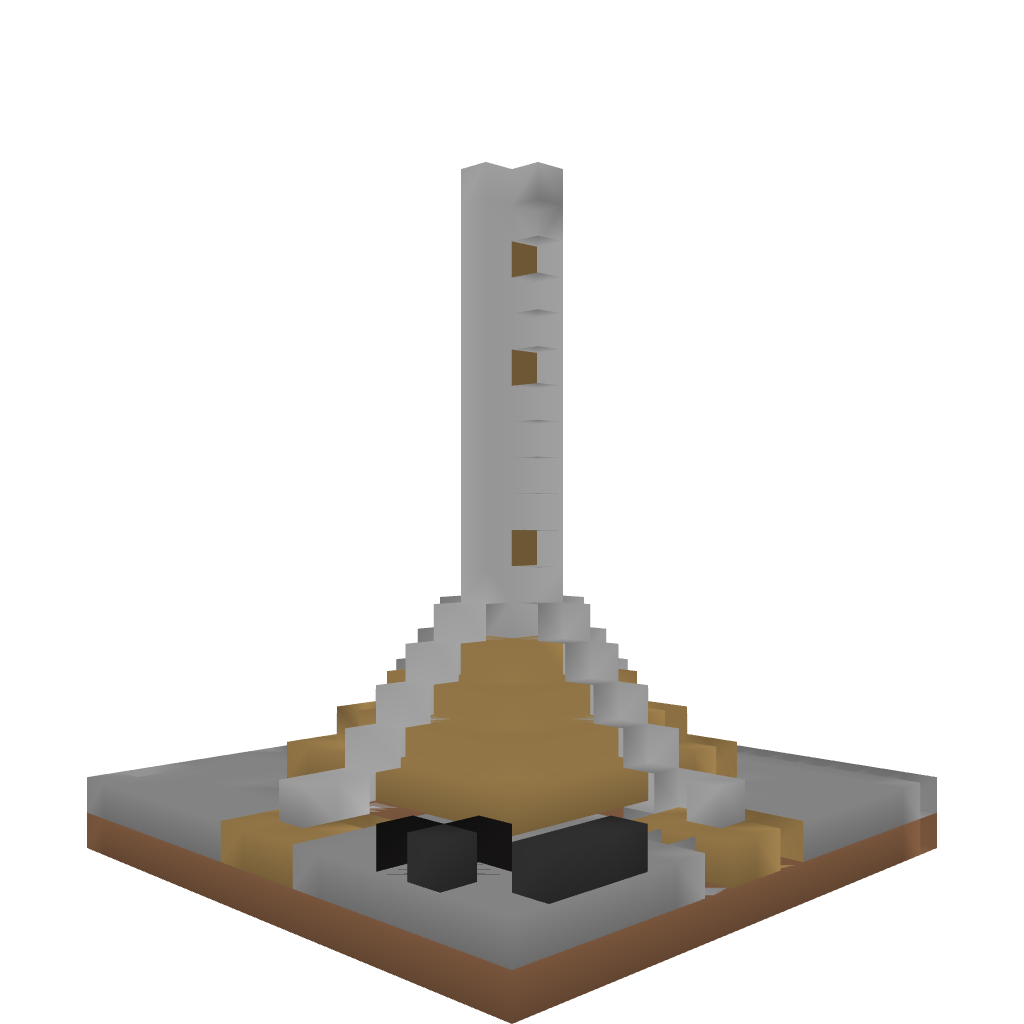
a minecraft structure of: Water fountain!